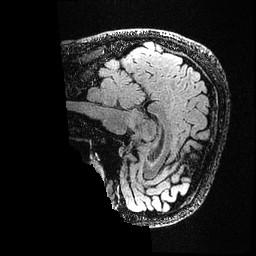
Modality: FLAIR
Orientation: sagittal
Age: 35
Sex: male
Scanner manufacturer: ge
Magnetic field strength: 3 T
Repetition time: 4.802 s
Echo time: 0.1163 s